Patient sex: M
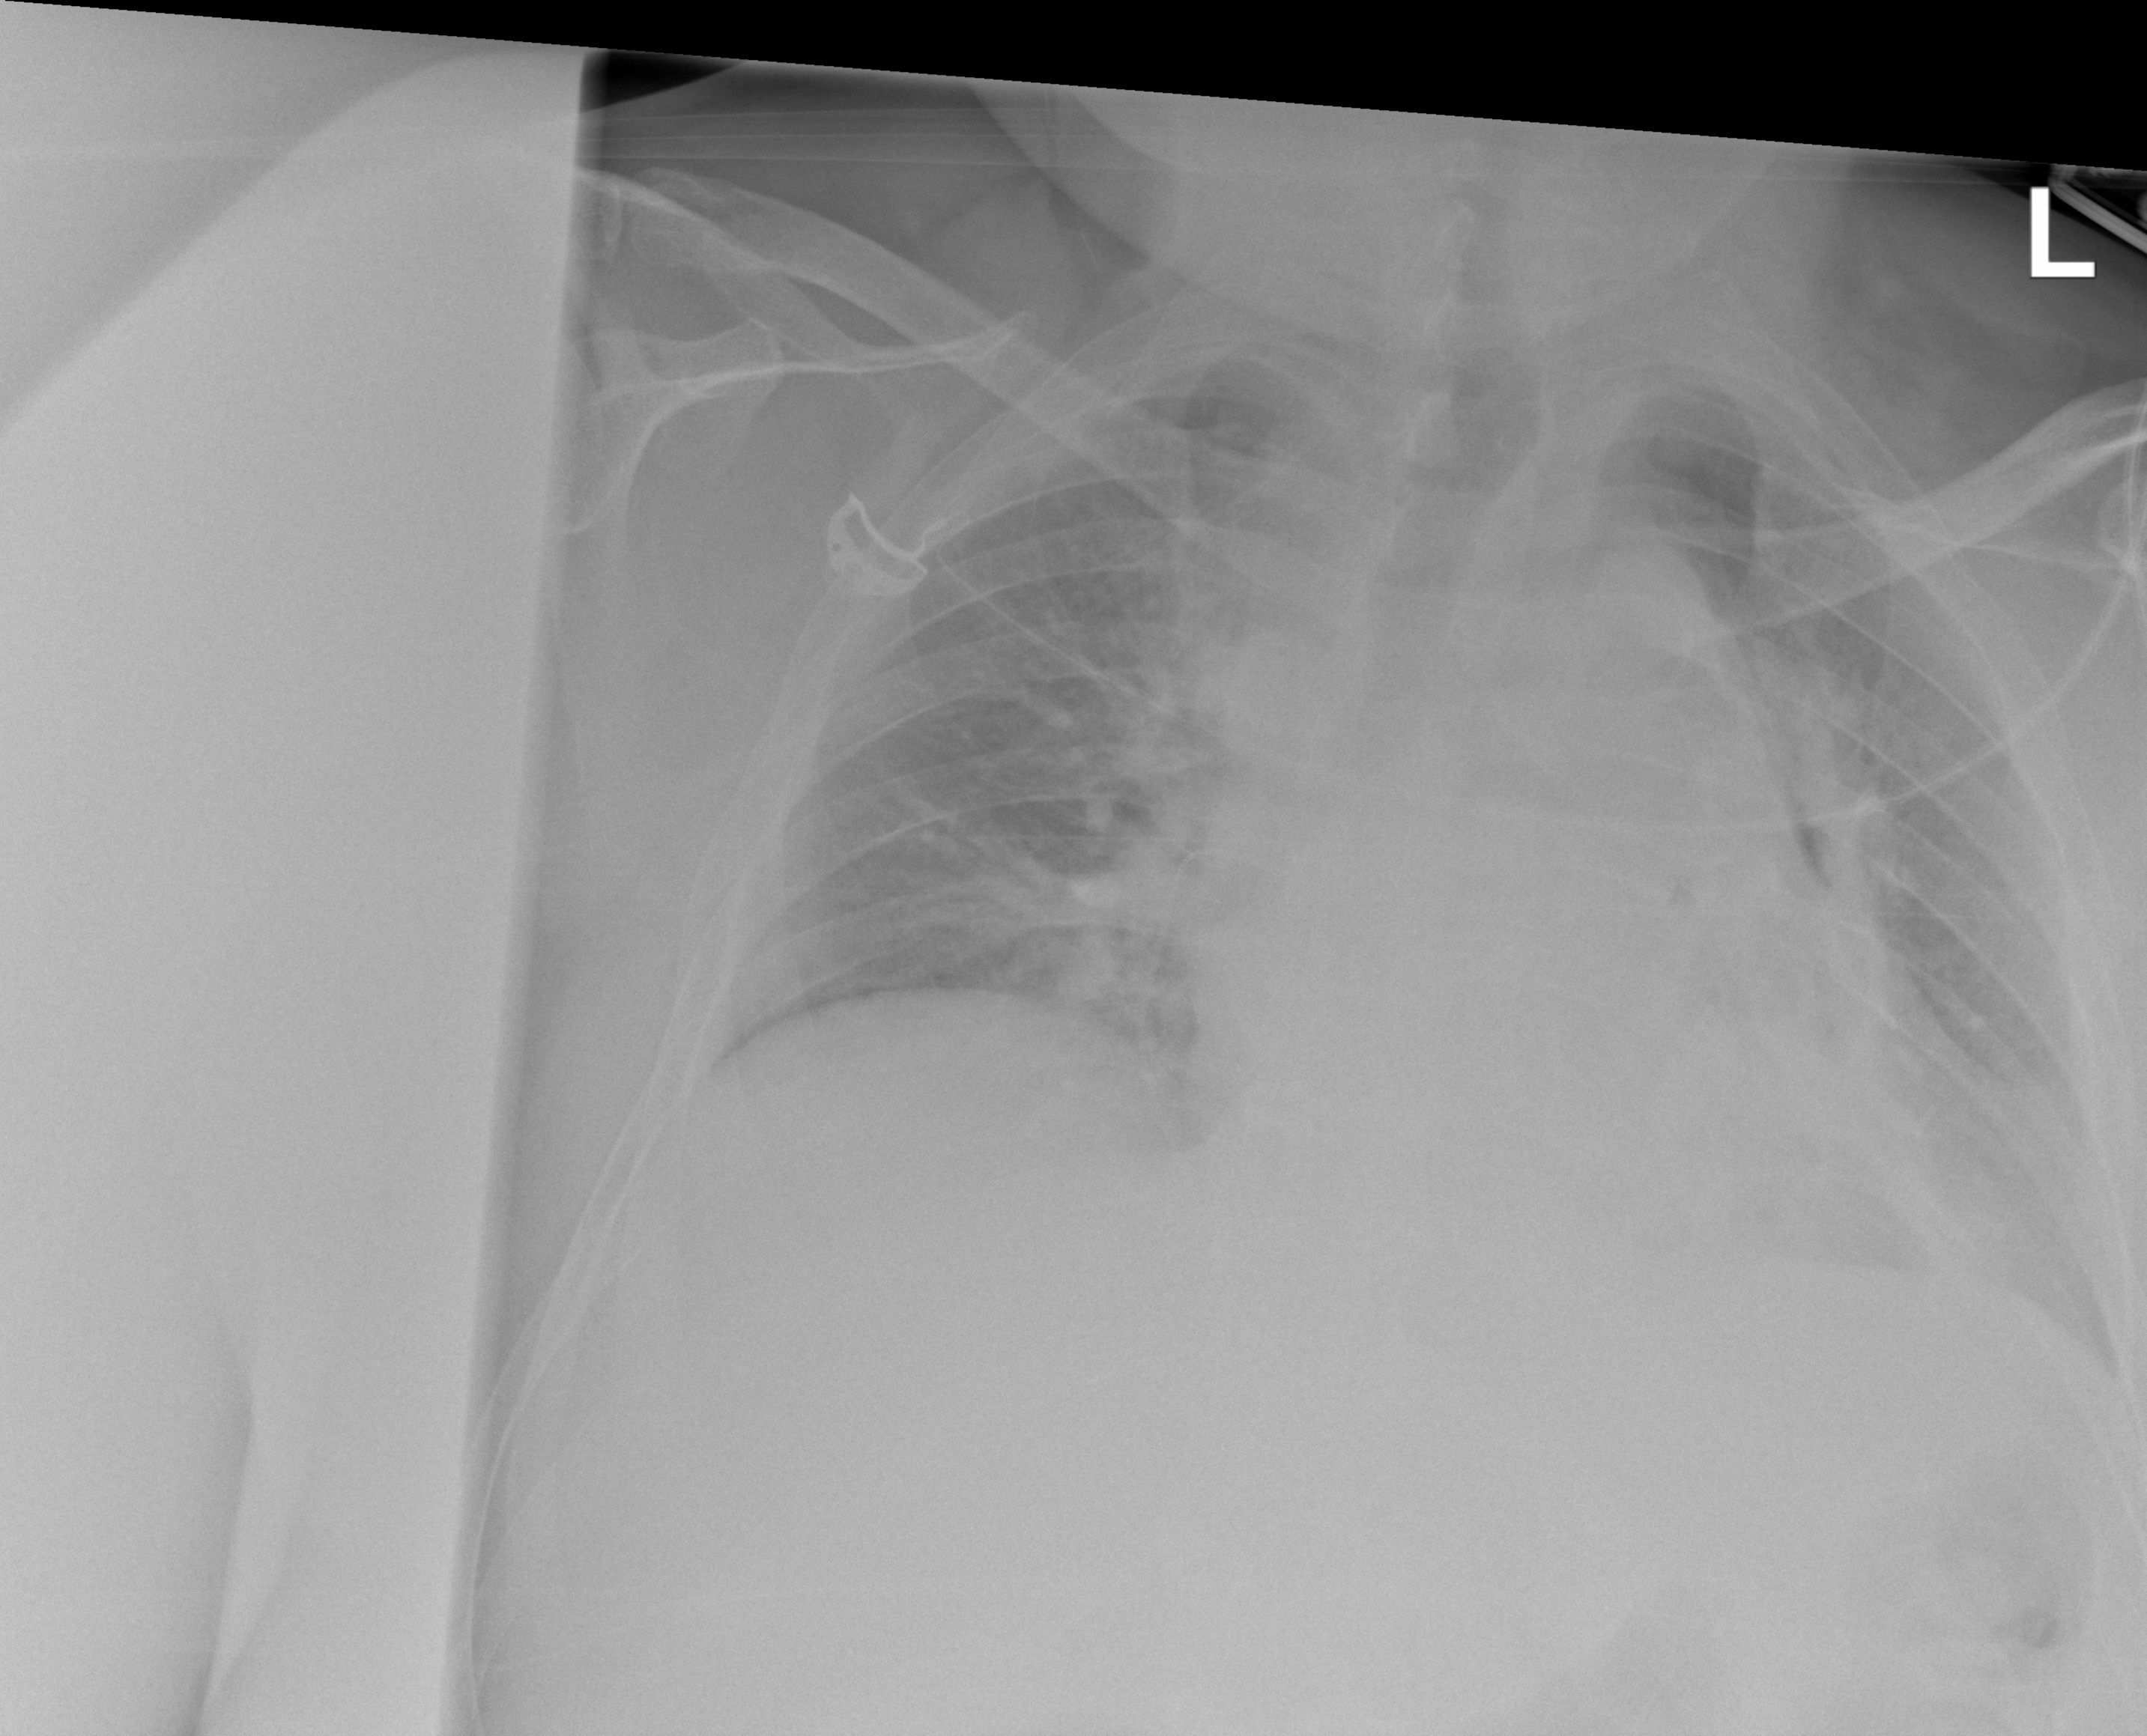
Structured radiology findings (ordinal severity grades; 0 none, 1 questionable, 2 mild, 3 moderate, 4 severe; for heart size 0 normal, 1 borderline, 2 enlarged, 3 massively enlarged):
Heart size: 2
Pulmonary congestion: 3
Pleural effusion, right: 0
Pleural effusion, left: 2
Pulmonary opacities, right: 3
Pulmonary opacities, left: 3
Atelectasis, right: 3
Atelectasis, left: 3